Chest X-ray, AP view. Patient: 58 years old, sex M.
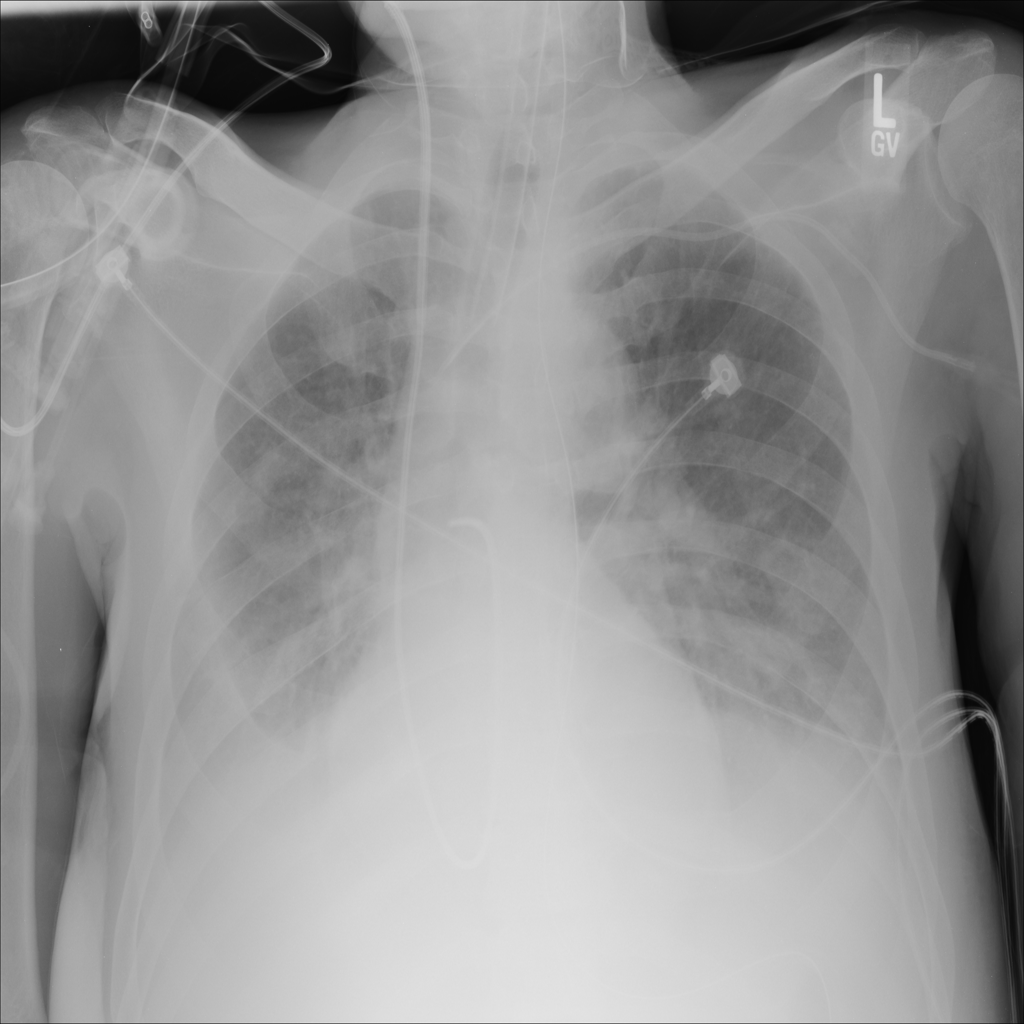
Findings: Effusion